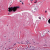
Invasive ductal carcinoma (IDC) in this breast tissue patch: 0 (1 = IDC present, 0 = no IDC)